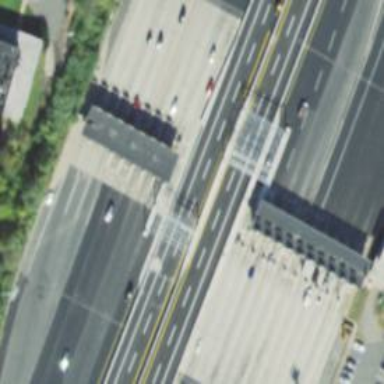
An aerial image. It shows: Toll gantry on the road.